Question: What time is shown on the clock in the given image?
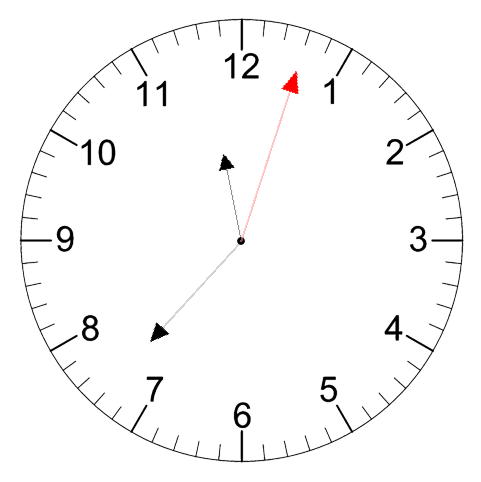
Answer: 11:37:03